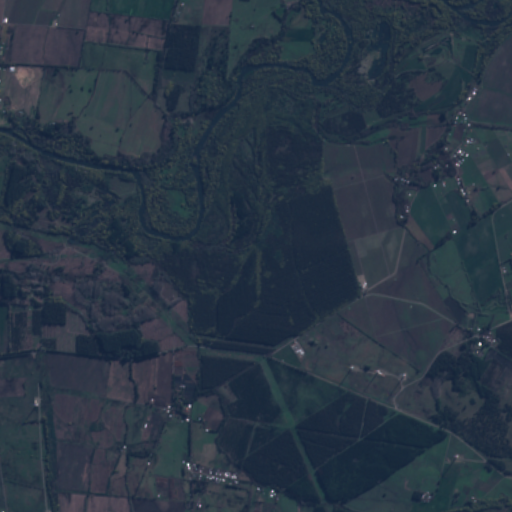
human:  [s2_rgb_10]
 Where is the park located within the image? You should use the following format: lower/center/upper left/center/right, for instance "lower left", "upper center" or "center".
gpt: The park is located in the upper left of the image.
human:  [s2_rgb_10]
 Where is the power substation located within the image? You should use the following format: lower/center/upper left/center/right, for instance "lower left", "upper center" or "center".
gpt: The power substation is located in the lower center of the image.
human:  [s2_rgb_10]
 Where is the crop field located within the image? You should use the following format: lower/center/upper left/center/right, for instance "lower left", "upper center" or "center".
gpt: There is no crop field in the image.